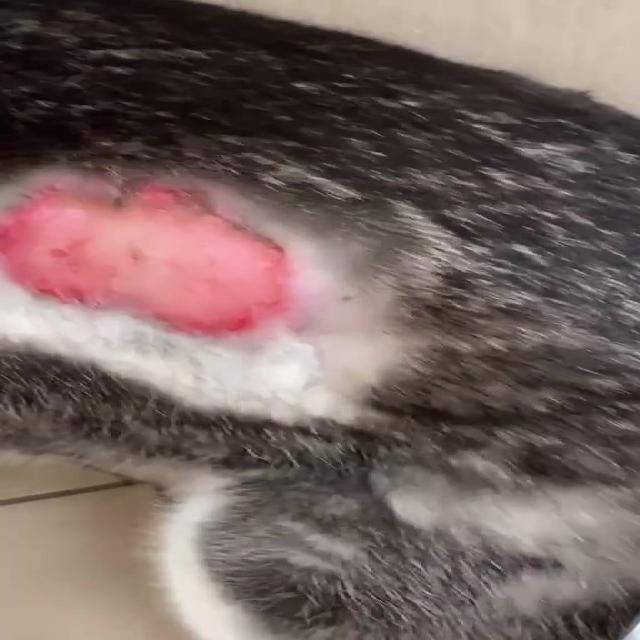
Canine dermatitis — inflammation of the skin presenting with erythema, pruritus, papules, and excoriation. May be allergic, contact, or atopic in origin.